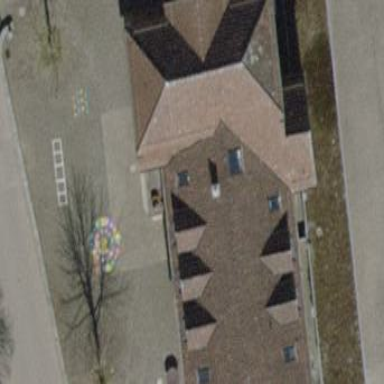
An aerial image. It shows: School building with tile roof in half-hipped shape.